Question: I want to plot individual data points with error bars on a plot, but I don't want to have the curve. How can I do this? Are there some 'invisible' line style or can I set the line style colourless (but the marker still has to be visible)?
So this is the graph I have right now:
'''
plt.errorbar(x5,y5,yerr=error5, fmt='o')
plt.errorbar(x3,y3,yerr=error3, fmt='o')
plt.plot(x3_true,y3_true, 'r--', label=(r'$\lambda = 0.3$'))
plot(x5_true, y5_true, 'b--', label=(r'$\lambda = 0.5$'))
plt.plot(x5,y5, linestyle=':', marker='o', color='red') #this is the 'ideal' curve that I want to add
plt.plot(x3,y3, linestyle=':', marker='o', color='red')
'''

I want to keep the two dashed curve but I don't want the two dotted curve. How can I do this? And how can I change the color of the markers so I can have red points for the red curve, blue points for the blue curve?
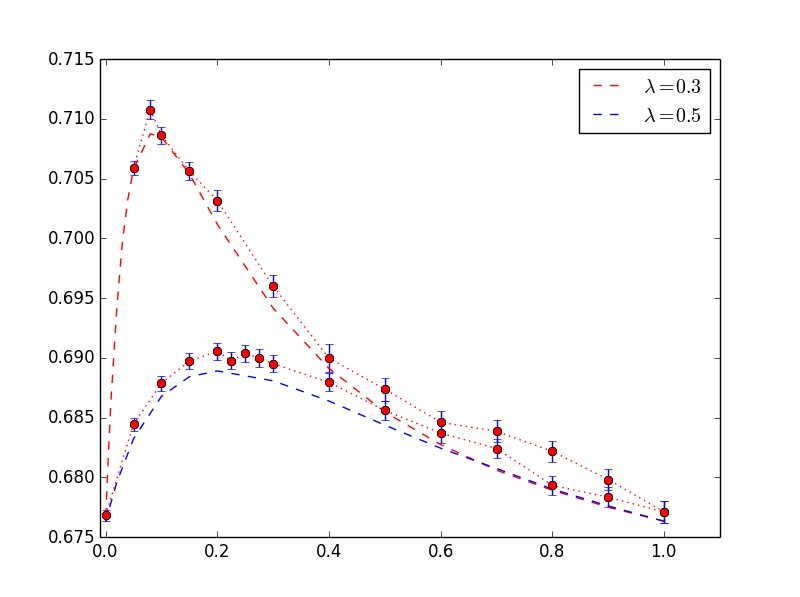
Answer: You can use 'scatter':
'''
import matplotlib.pyplot as plt
import numpy as np
x = np.linspace(0, 2*np.pi, 10)
y = np.sin(x)
plt.scatter(x, y)
plt.show()
'''

Alternatively:
'''
plt.plot(x, y, 's')
'''

EDIT: If you want error bars you can do:
'''
plt.errorbar(x, y, yerr=err, fmt='o')
'''